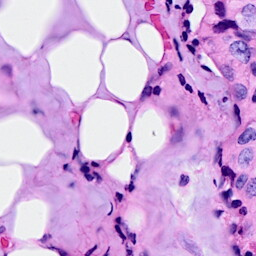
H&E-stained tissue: Breast